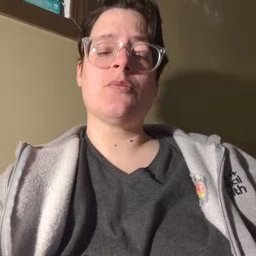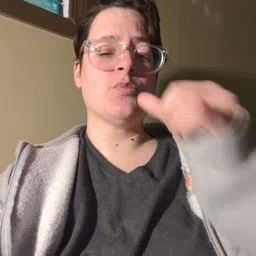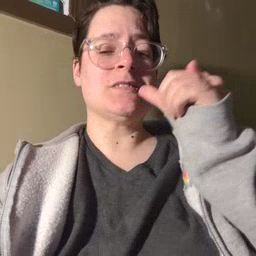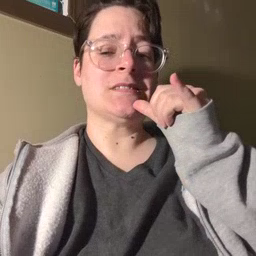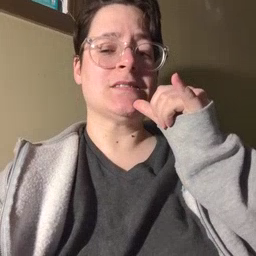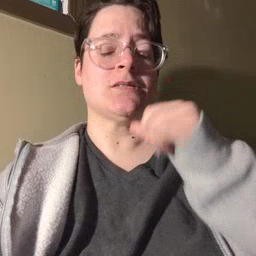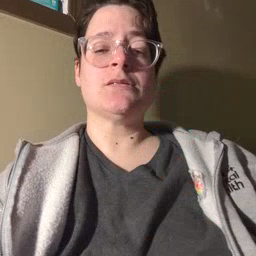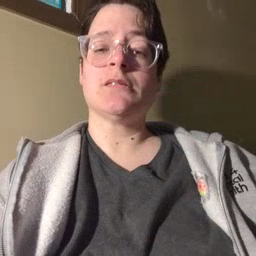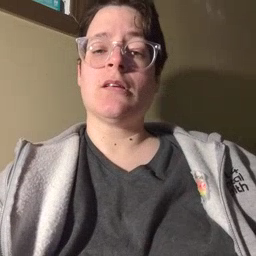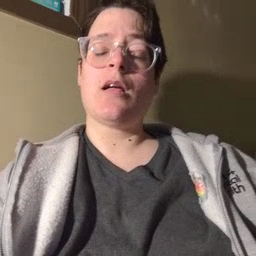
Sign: drink